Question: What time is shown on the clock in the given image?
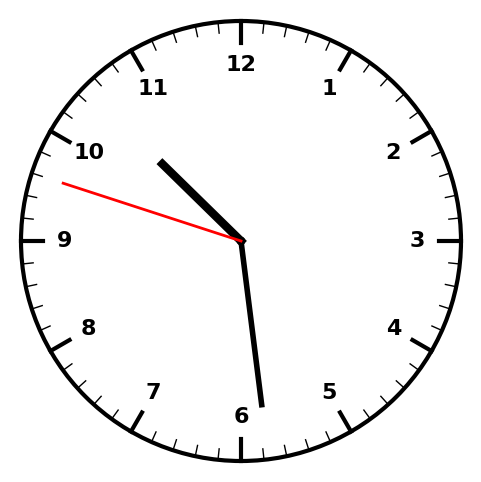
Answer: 10:28:48